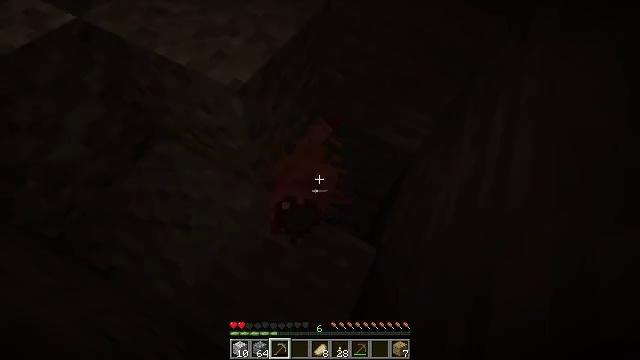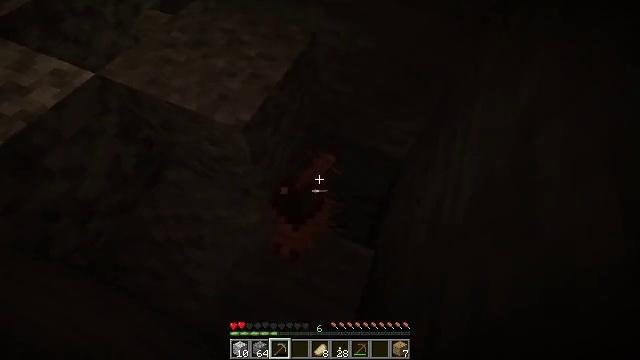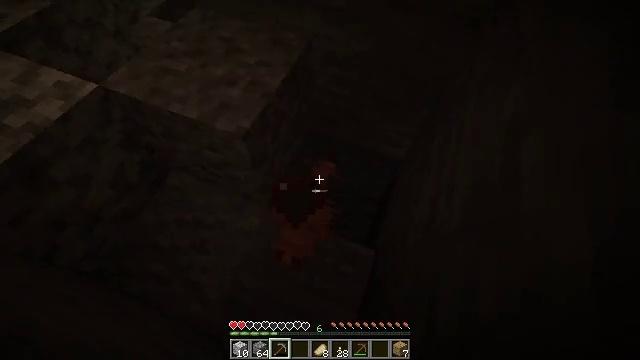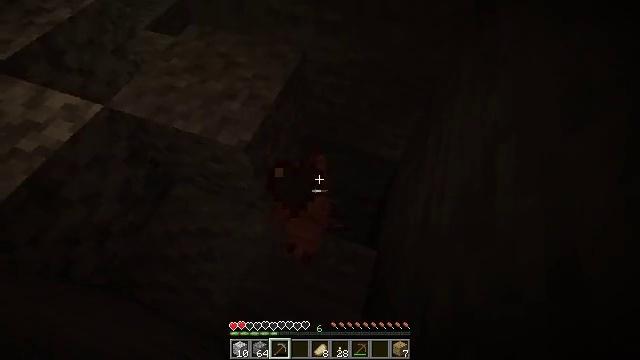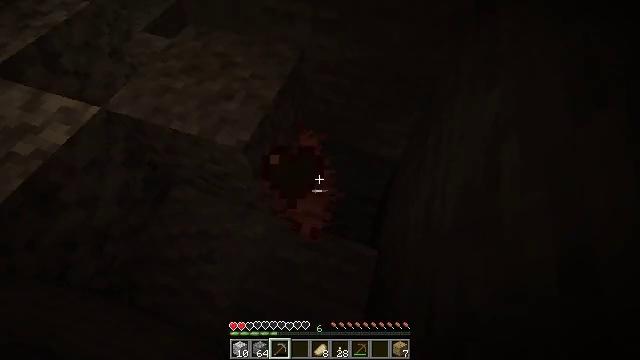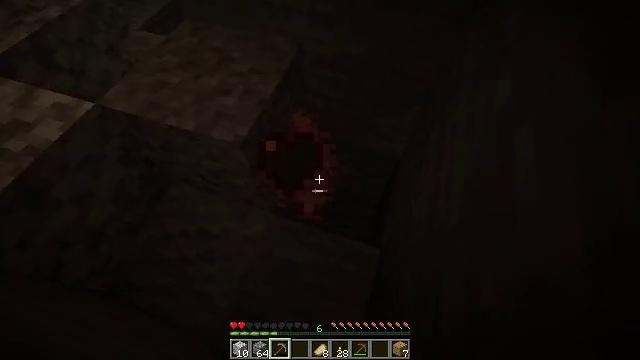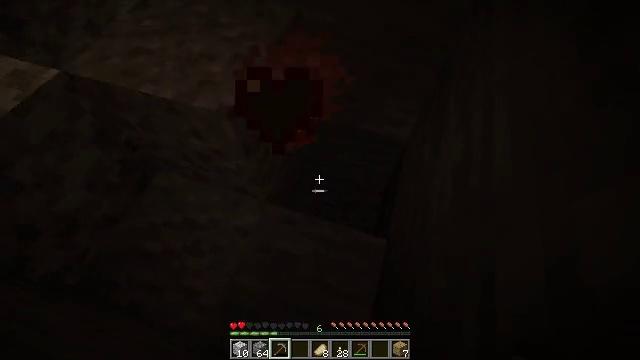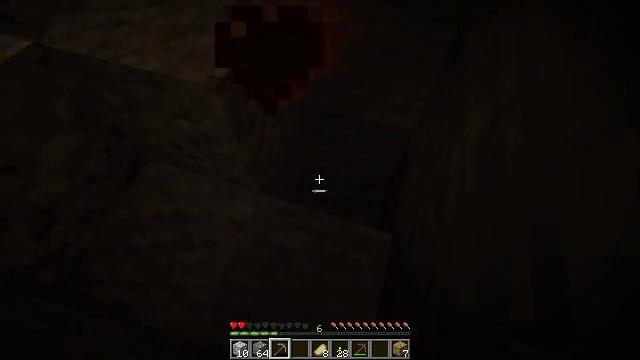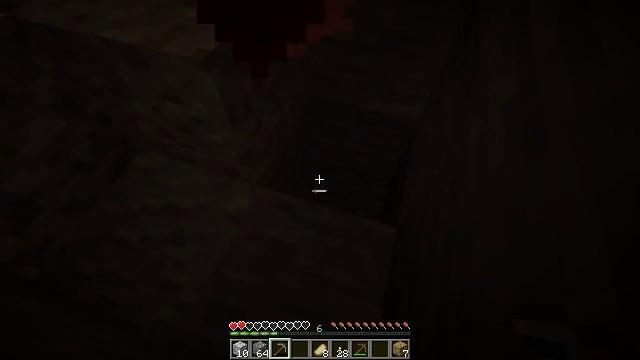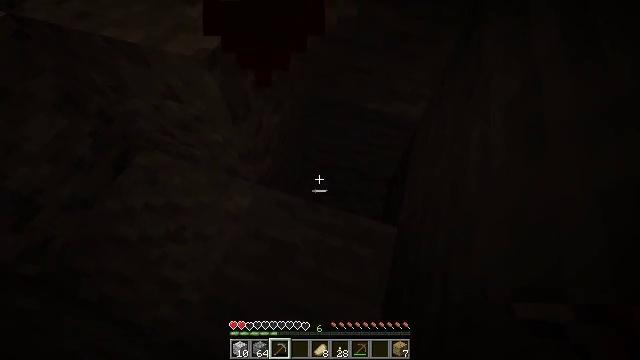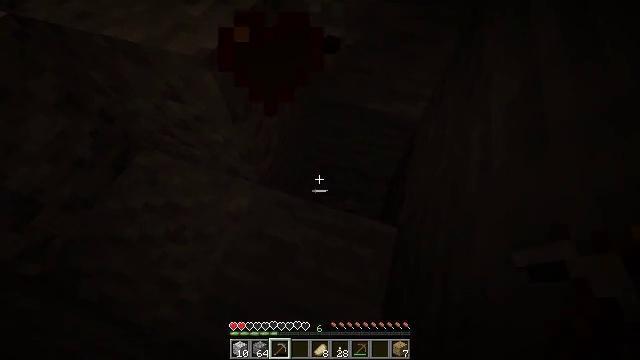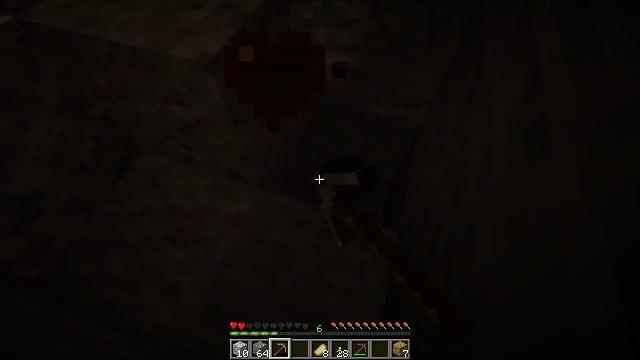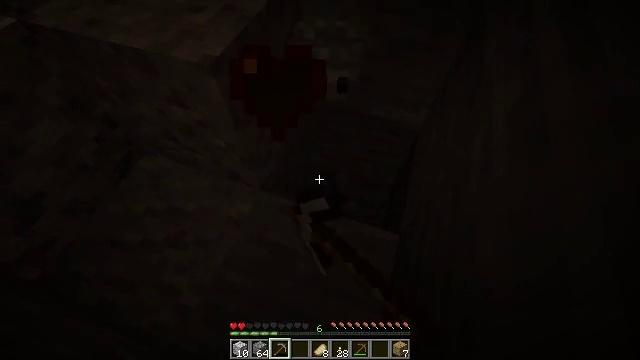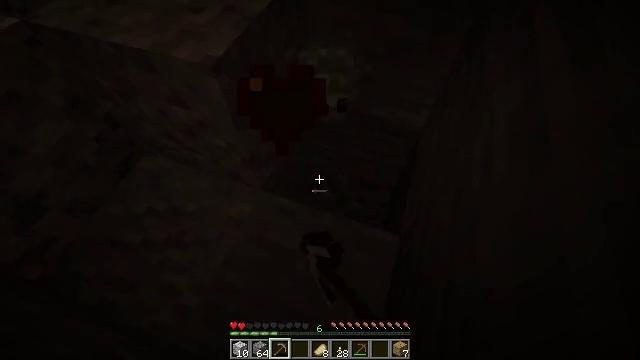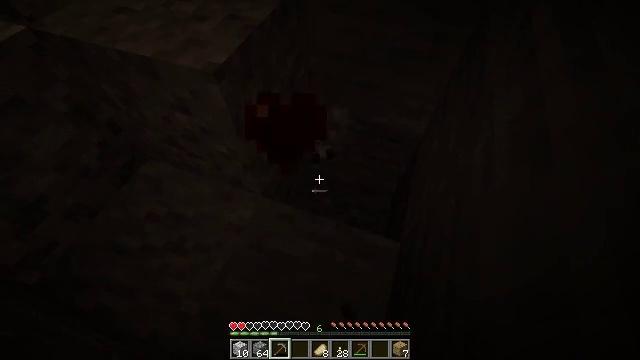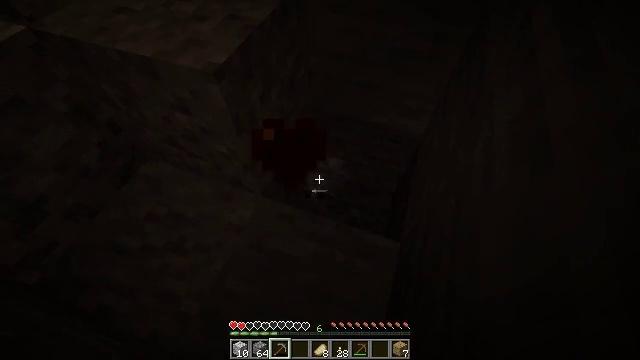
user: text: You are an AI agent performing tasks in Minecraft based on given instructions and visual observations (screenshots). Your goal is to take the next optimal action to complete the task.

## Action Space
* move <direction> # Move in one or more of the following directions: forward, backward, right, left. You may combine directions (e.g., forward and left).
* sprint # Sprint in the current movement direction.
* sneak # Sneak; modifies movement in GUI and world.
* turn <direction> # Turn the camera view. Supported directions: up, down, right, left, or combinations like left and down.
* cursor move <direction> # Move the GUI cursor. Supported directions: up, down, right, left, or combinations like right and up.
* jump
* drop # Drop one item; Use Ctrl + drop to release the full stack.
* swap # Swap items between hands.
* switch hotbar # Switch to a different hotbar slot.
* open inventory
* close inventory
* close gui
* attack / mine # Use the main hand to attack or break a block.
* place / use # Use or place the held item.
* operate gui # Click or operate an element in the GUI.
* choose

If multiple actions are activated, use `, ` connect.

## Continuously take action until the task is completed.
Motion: motion action
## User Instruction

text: Combat the silverfish.
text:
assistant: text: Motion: no_op
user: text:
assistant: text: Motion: no_op
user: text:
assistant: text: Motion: no_op
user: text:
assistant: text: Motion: no_op
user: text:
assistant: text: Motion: no_op
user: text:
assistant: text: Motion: no_op
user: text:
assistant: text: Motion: no_op
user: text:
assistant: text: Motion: no_op
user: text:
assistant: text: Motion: no_op
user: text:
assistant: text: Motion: attack / mine
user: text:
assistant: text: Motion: attack / mine
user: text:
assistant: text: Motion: attack / mine
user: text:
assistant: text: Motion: no_op
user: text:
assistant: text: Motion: turn up
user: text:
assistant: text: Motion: no_op
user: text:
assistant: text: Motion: no_op
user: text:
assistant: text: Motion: no_op
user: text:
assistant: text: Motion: no_op
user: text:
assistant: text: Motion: no_op
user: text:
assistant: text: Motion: no_op
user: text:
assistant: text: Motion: attack / mine
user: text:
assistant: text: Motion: attack / mine
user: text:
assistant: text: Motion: attack / mine
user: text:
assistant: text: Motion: no_op
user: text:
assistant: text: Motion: no_op
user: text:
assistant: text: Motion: no_op
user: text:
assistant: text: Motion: no_op